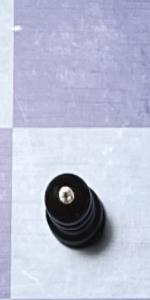
Label: Empty